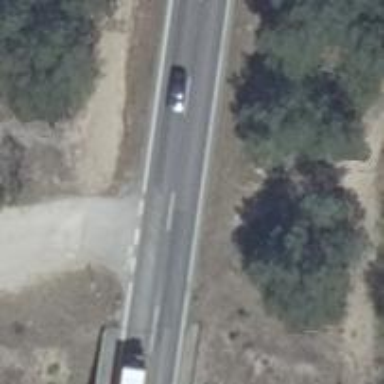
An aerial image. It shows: Asphalt road classified as primary highway.